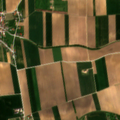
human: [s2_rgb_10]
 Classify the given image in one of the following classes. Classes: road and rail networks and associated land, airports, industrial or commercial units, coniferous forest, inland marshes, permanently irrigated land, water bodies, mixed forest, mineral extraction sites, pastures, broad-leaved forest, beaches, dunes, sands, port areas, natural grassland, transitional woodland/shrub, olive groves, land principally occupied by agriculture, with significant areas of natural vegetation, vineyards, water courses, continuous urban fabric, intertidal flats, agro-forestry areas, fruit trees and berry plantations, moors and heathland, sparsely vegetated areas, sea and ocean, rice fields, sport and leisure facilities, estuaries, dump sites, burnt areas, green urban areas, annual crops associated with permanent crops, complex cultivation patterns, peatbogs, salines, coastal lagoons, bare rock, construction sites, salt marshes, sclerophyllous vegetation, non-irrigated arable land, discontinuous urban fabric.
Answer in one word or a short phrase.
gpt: discontinuous urban fabric, non-irrigated arable land